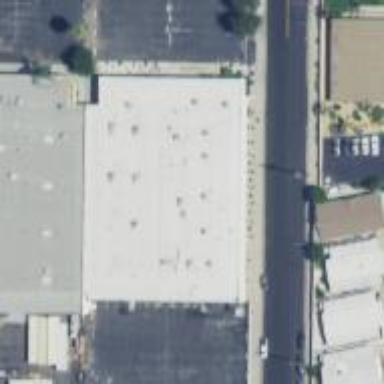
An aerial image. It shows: Industrial building.